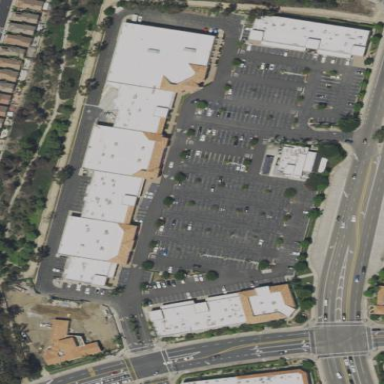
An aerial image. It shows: Retail area.